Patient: sex F, age 57
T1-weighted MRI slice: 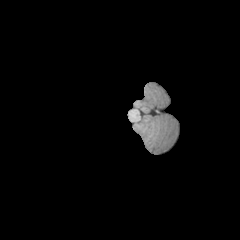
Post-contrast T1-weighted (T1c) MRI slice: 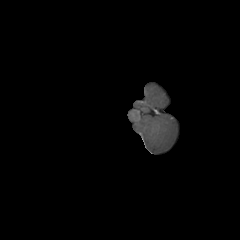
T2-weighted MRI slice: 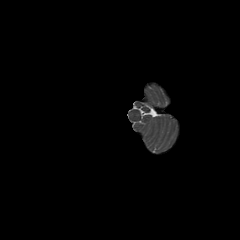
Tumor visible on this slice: no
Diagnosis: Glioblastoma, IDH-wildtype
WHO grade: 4